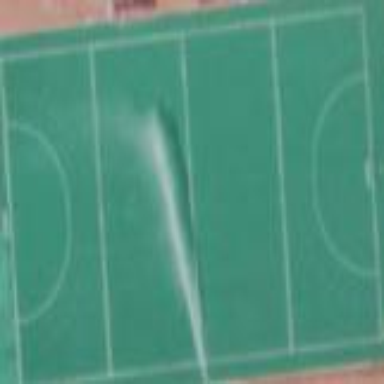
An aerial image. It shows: Pitch designated for field hockey on leisure land.